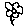
Label: flower